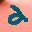
Label: 2